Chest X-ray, PA view. Patient: 22 years old, sex M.
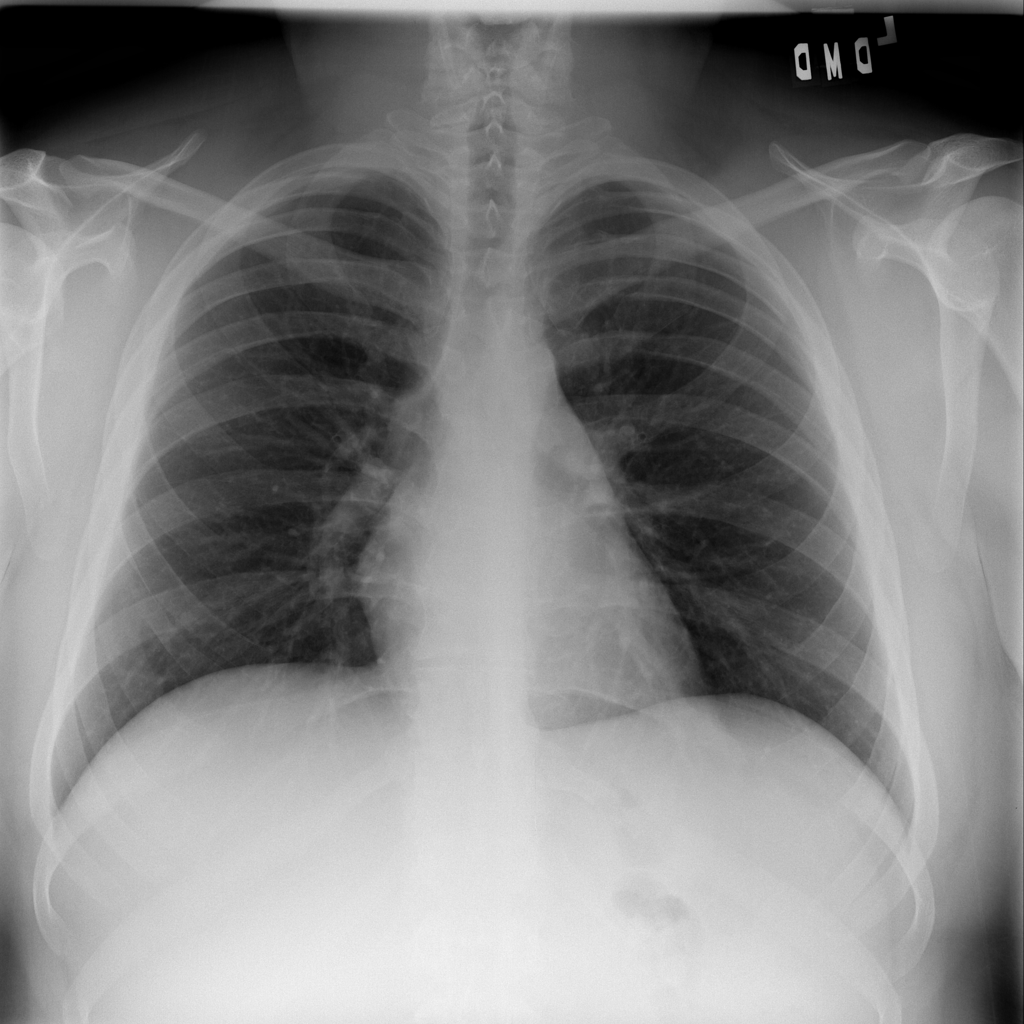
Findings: No Finding